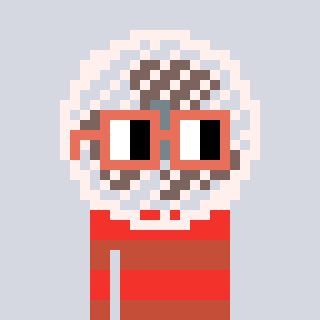
a pixel art character with square orange glasses, a fan-shaped head and a rust-colored body on a cool background